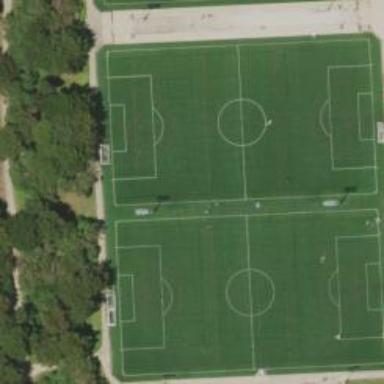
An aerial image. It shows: Artificial turf soccer pitch for leisure sport activities.